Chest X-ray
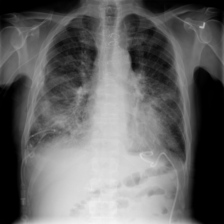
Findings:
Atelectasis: negative
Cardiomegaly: negative
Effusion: positive
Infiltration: positive
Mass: negative
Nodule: negative
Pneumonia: negative
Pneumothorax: negative
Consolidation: negative
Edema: negative
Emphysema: negative
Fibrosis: negative
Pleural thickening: negative
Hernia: negative